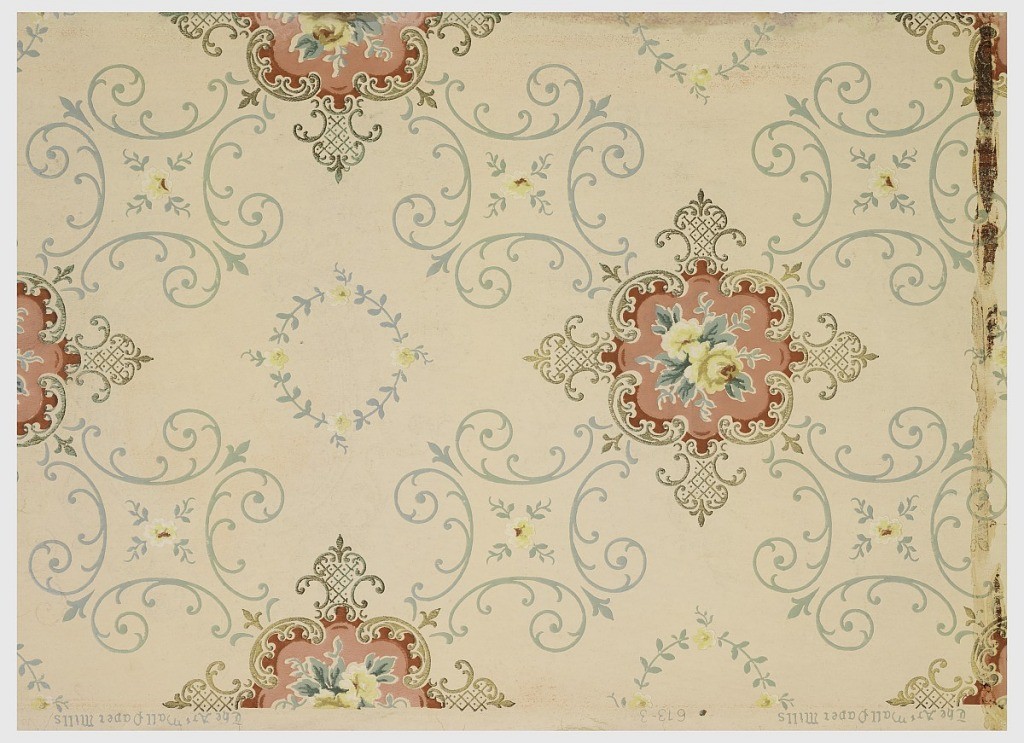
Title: Ceiling paper
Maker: The Art Wall Paper Mills
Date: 1907–1908
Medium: Machine-printed paper
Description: On pink ground, various motifs: light gray scrolls and large pink medallion anthemion containing yellow flowers on pink ground framed by green scrolls with honeycomb pattern; green wreaths.